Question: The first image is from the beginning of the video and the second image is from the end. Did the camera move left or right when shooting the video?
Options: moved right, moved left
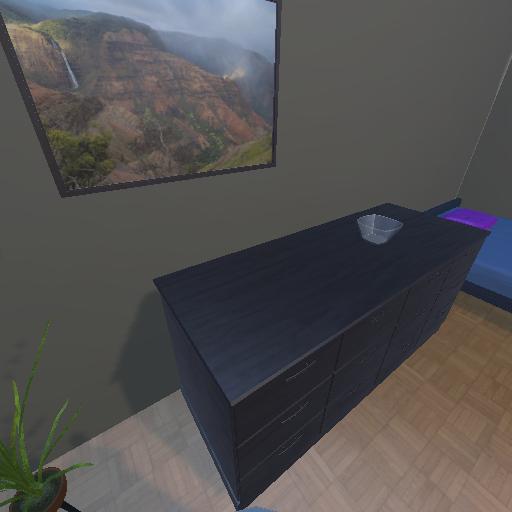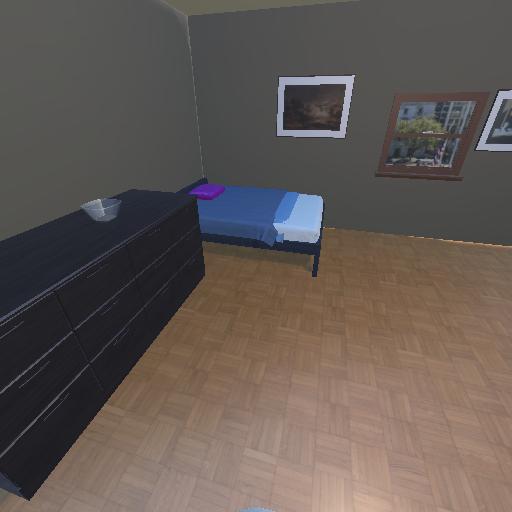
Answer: moved right